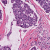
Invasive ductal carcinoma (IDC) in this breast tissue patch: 1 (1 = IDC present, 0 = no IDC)